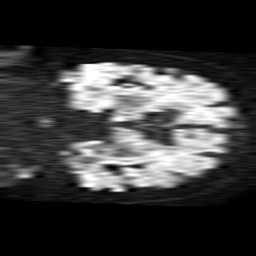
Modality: TRACE
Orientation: coronal
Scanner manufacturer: philips
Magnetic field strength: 1.5 T
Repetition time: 3.704 s
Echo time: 0.09719 s